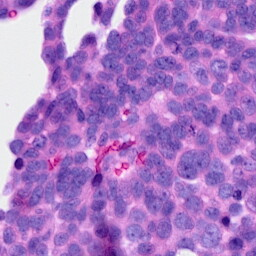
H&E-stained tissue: Ovarian